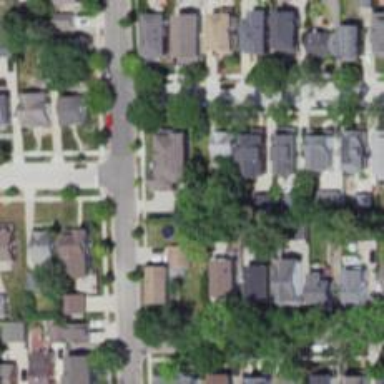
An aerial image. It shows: Neighborhood.